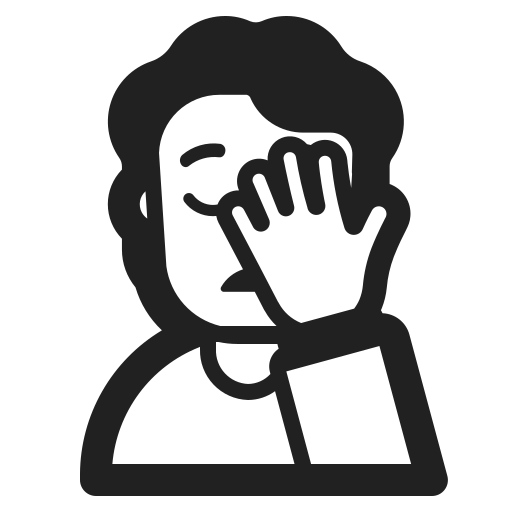
person facepalming high contrast default